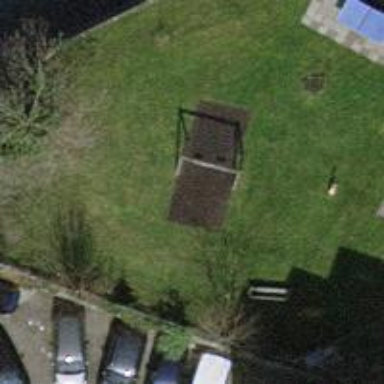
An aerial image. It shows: Playground featuring swings.